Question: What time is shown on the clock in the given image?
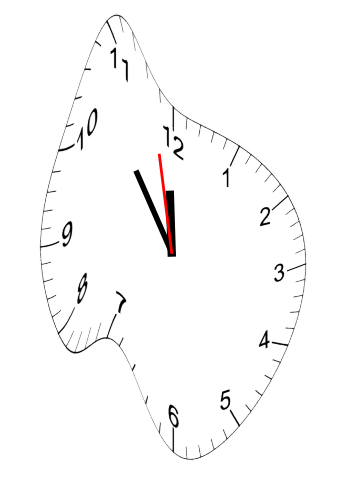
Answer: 11:53:58